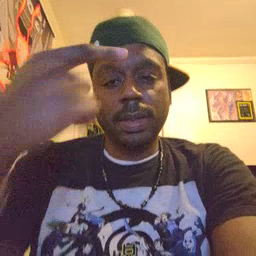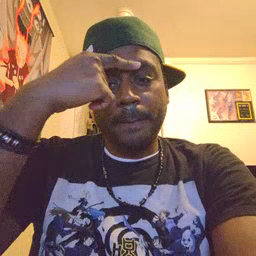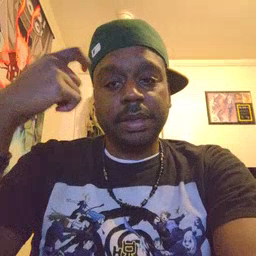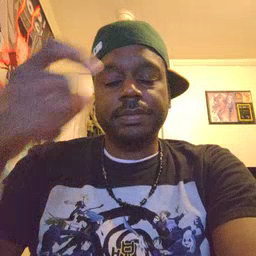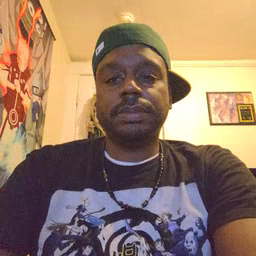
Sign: because